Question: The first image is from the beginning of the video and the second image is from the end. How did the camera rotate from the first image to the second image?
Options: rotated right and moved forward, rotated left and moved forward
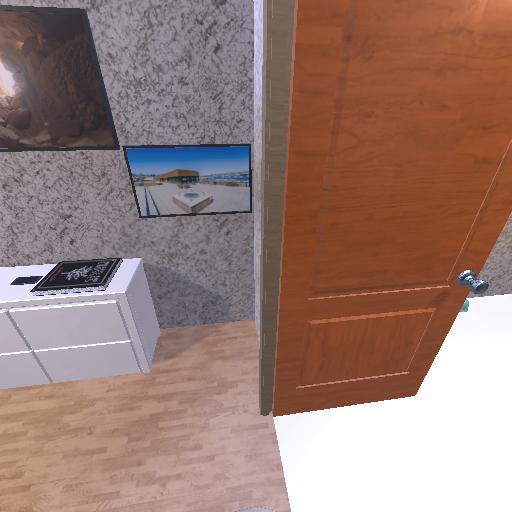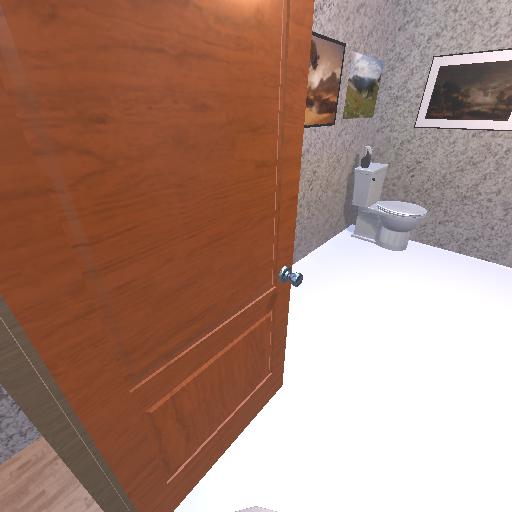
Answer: rotated right and moved forward